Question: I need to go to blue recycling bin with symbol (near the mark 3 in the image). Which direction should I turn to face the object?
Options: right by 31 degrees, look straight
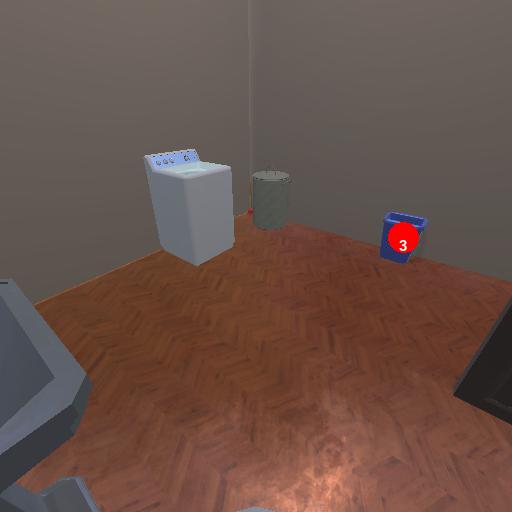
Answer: right by 31 degrees